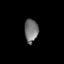
Tissue: skin
Cell type: Epithelial cells
Senescence score: 0.2563
Nuclear area (px): 311
Mean DAPI intensity: 117.961